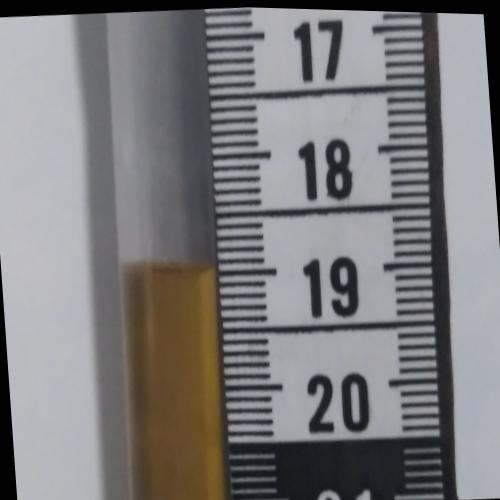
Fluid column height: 19.0 cm